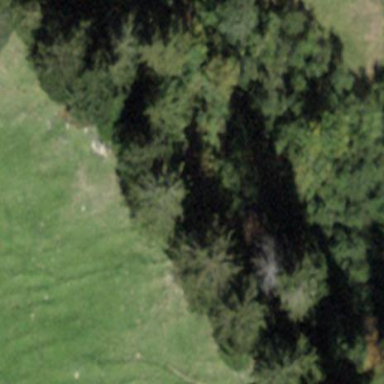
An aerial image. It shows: Forest area.